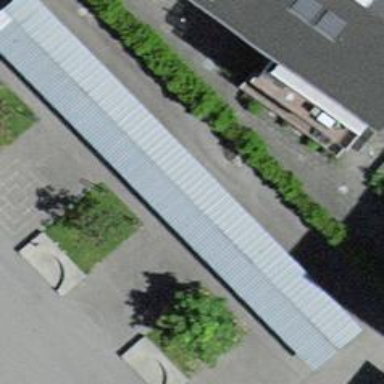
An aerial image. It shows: View of roof of building.